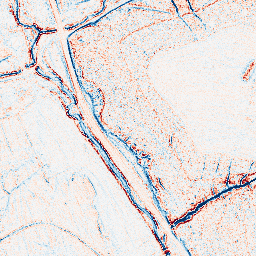
Category: edge_preserving
Decomposition family: anisotropic_diffusion
Decomposition parameters: iterations: 10
kappa: 50
gamma: 0.05
Upsampling method: sinc_hamming
Upsampling parameters: scale: 2
kernel_size: 16
Upsampling scale: 2